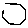
Label: hexagon